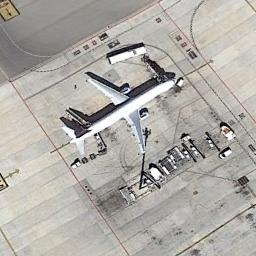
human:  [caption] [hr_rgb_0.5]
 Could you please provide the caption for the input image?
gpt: An airplane and many cars are parked on the open place .

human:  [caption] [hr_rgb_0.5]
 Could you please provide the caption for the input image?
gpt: A plane parked on the airport while some facilities and cars beside .

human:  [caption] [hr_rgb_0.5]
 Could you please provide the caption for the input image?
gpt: An airplane parked in an open area with many containers next to it .

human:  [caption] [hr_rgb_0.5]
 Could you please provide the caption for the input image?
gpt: An airplane parked between some red landmark lines .

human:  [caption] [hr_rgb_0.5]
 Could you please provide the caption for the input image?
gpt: There is an airplane in the parking lot .